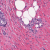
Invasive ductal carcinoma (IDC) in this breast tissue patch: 0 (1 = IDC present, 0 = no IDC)